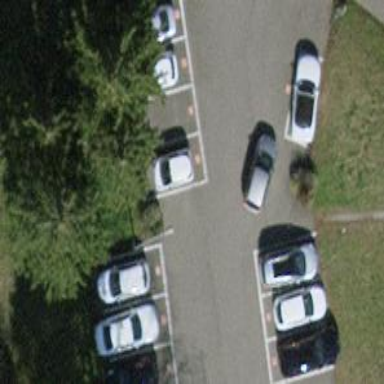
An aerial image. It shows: Parking aisle designated as service road.